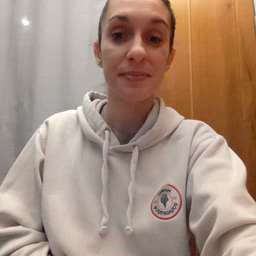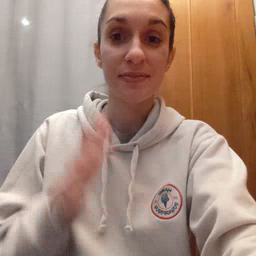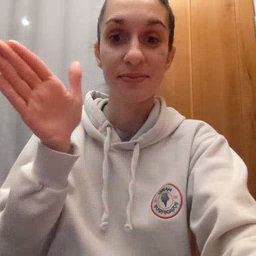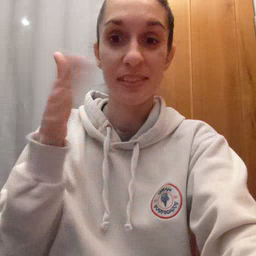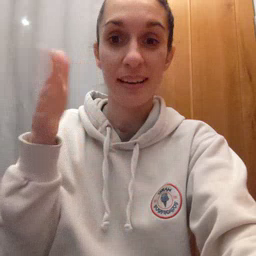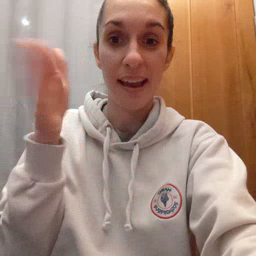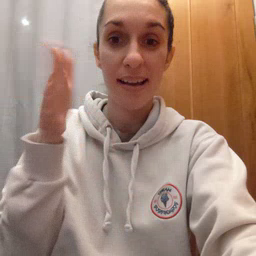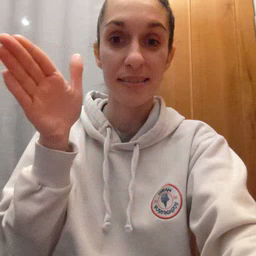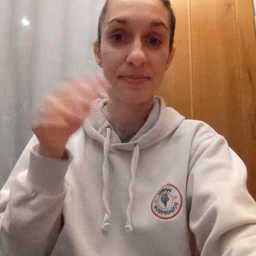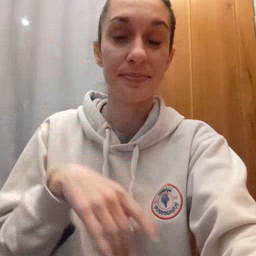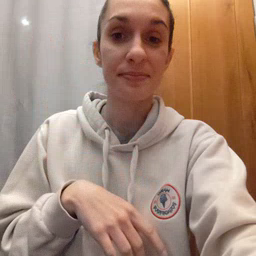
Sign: flag